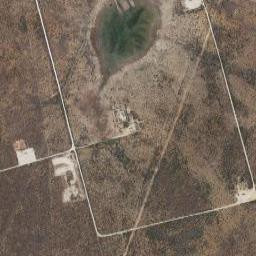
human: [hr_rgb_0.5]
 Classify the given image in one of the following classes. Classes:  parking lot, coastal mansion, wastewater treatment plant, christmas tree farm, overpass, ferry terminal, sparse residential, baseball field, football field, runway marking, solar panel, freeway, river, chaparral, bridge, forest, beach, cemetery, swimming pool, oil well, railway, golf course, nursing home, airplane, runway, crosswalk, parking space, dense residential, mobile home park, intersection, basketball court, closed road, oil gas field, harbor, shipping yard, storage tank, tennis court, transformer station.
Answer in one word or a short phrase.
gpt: oil gas field